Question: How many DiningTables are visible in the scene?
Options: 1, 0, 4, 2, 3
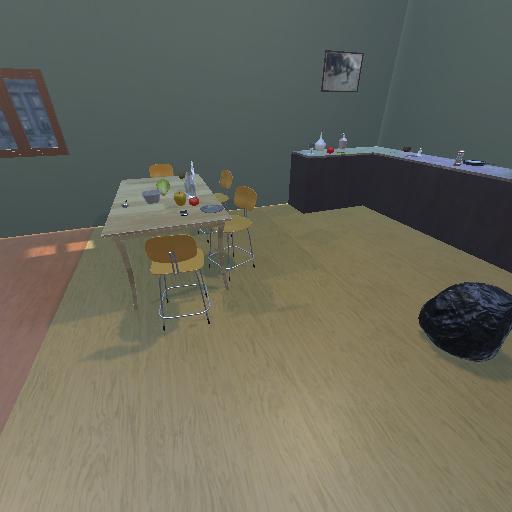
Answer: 1